Question: Important column database:
| script_id | date_time |
| --------- | --------- |
| 1 | 2019-01-11 09:35:00 |
| 1 | 2019-01-11 09:40:00 |
| 1 | 2019-01-11 09:45:00 |
| 2 | 2019-01-11 09:35:00 |
| 2 | 2019-01-11 09:40:00 |
| 2 | 2019-01-11 09:45:00 |
Like this I am having 900K+ rows (1st Jan'19 to 30th June'21)
I am having only 200 unique script_id, so each date_time will also be repeated 200 times.
Full column database:

Now, I tried to execute the below code
'''
df = pd.DataFrame(db_fetchquery("SELECT script_id,date_time,open,high,low,close,volume FROM data_five_minutes WHERE date_time >= '2019-01-11 09:35:00' and date_time <= '2019-01-11 09:50:00' ORDER BY id"))
df.columns = ['script_id','date_time','open','high','low','close','volume']
print(df)
'''
This gave me result in approximately 143 seconds
<URL>
How can I fetch the data more quickly (at-least within 30 seconds)
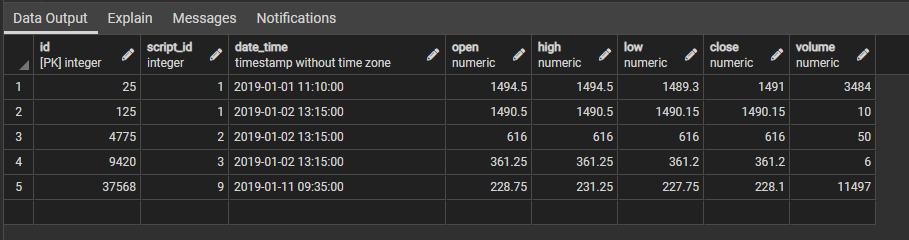
Answer: For this query:
'''
SELECT script_id,date_time,open,high,low,close,volume
FROM data_five_minutes
WHERE date_time >= '2019-01-11 09:35:00' and date_time <= '2019-01-11 09:50:00'
ORDER BY id
'''
You want an index on 'data_five_minutes(date_time)'. In the database you create the index using:
'''
create index idx_data_five_minutes_date_tinme on data_five_minutes(date_time);
'''